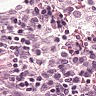
Metastatic tissue present: no